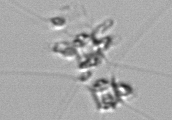
Label: Chaetoceros_didymus_TAG_external_flagellate